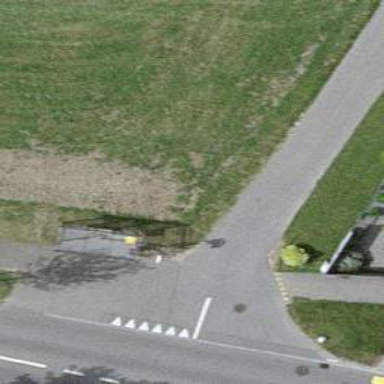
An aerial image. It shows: Post box is visible.